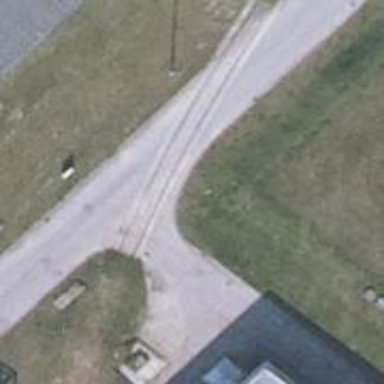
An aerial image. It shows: Abandoned railway.